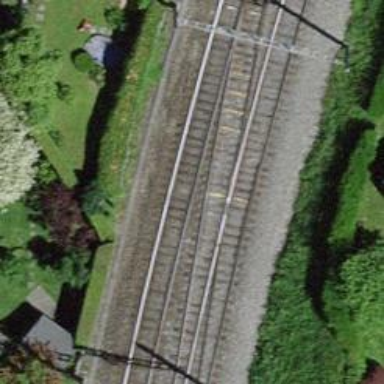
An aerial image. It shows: Electrified rail siding with contact line.